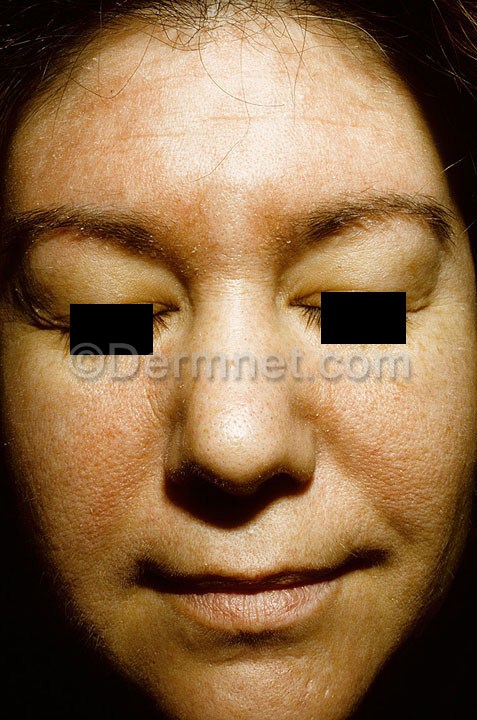
Disease: Poison Ivy Photos and other Contact Dermatitis